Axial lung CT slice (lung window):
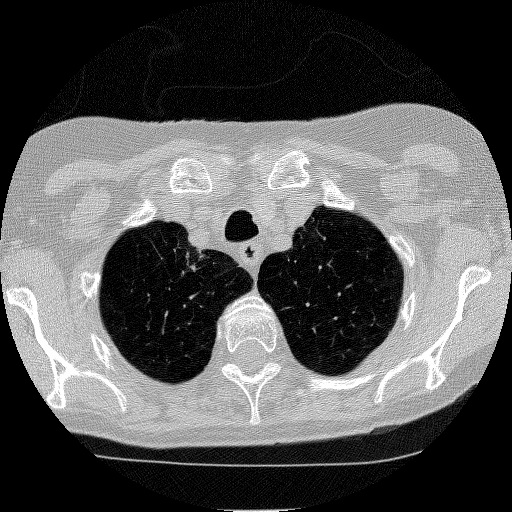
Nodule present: no